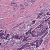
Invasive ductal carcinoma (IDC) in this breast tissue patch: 1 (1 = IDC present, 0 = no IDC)